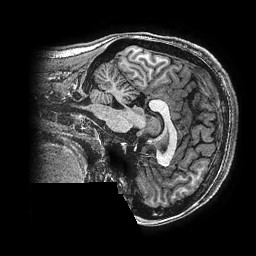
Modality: T1w
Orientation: sagittal
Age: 21
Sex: female
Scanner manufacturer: ge
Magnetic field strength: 3 T
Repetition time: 0.00766 s
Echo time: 0.003476 s